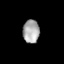
Tissue: lung
Cell type: T cells
Senescence score: 0.1946
Nuclear area (px): 376
Mean DAPI intensity: 168.862